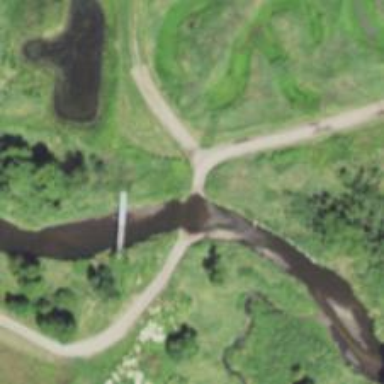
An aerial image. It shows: Driveway bridge over low water crossing.